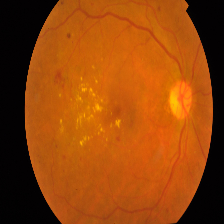
Diabetic retinopathy grade: Proliferative DR